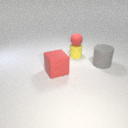
small yellow rubber cylinder behind large red rubber cube